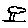
Label: tree